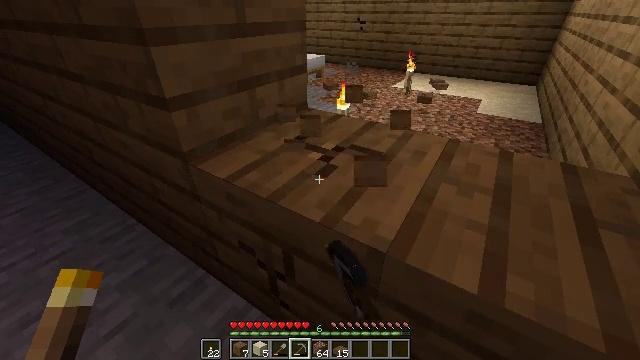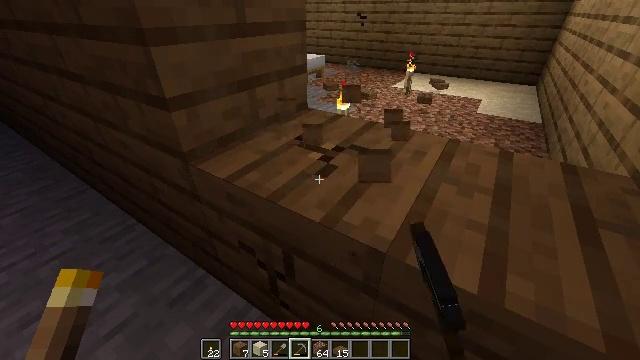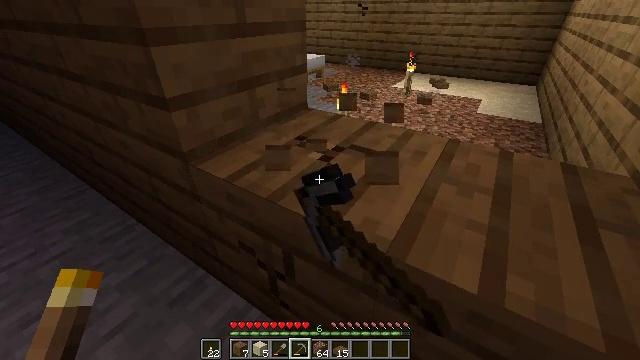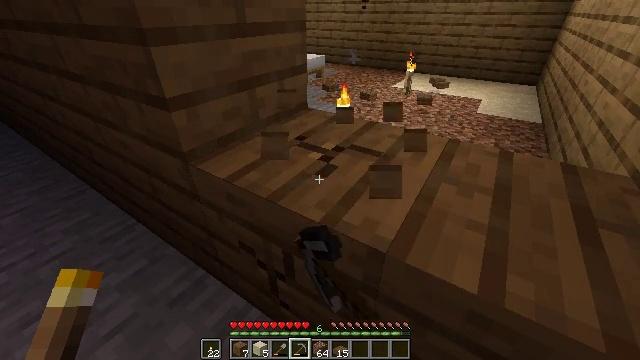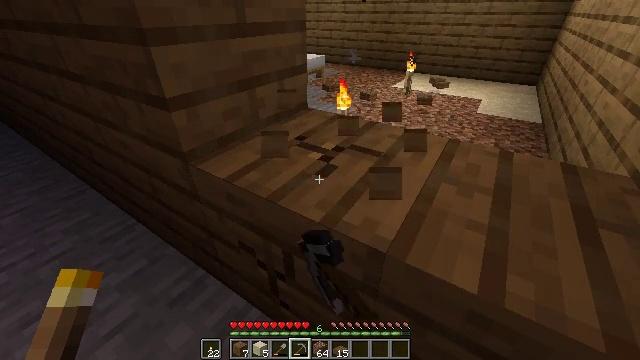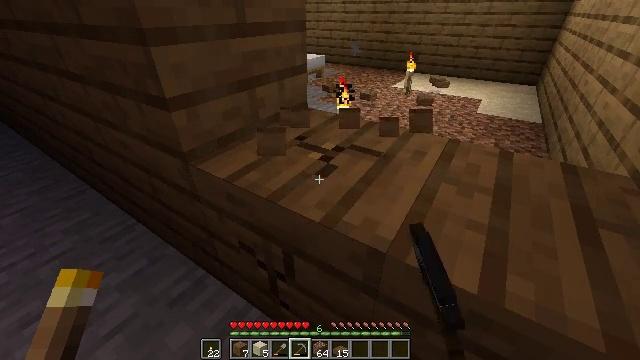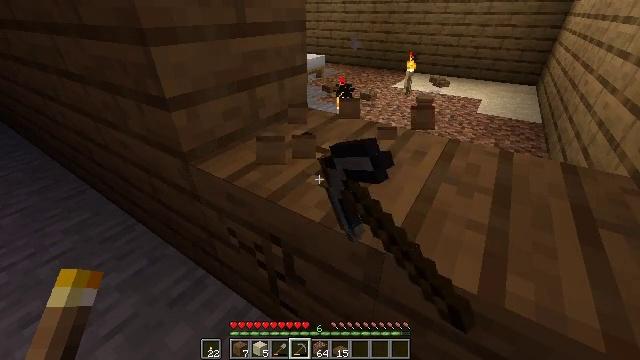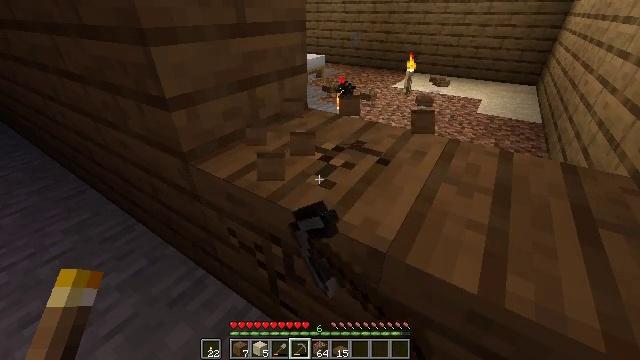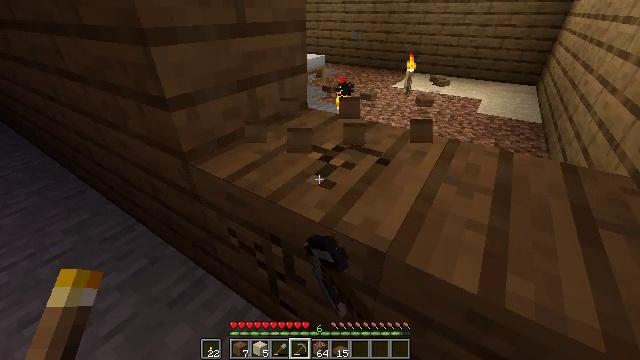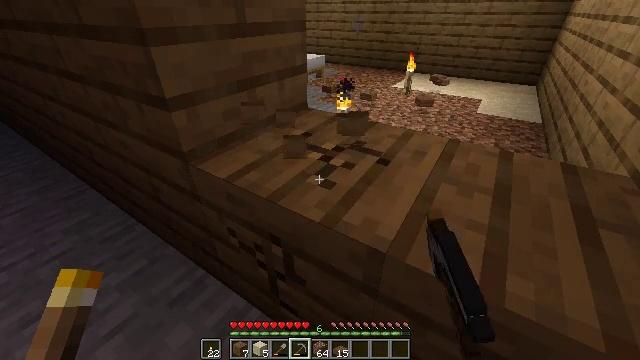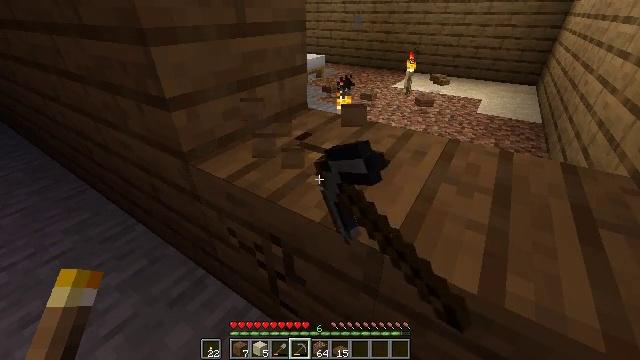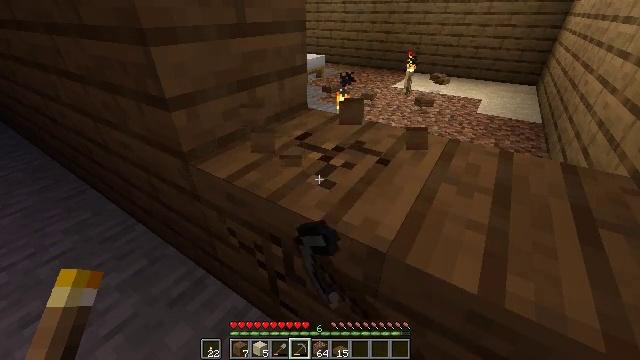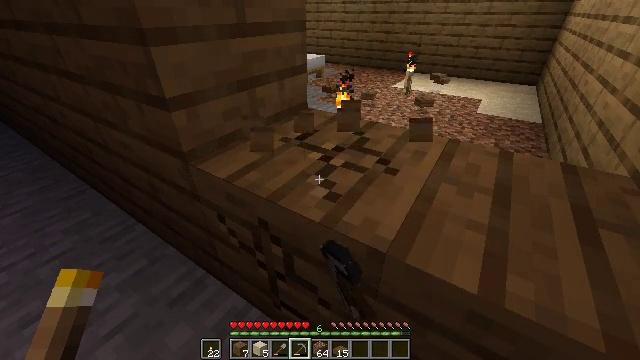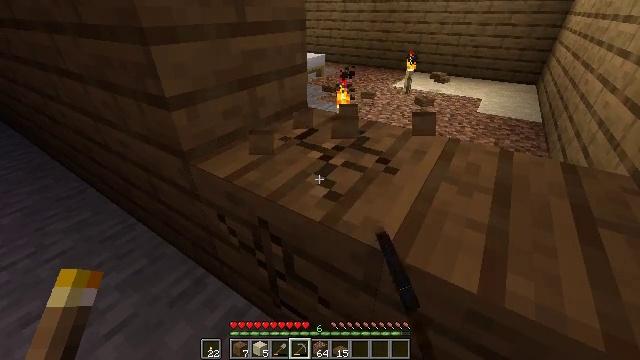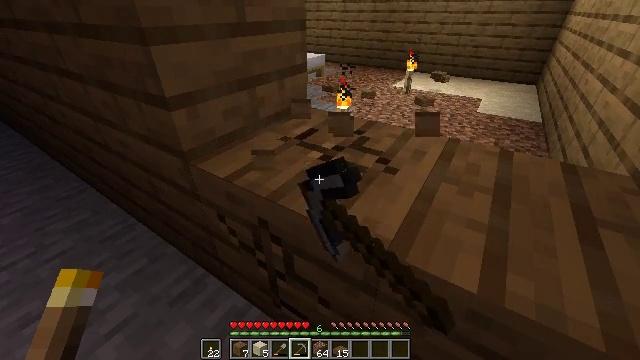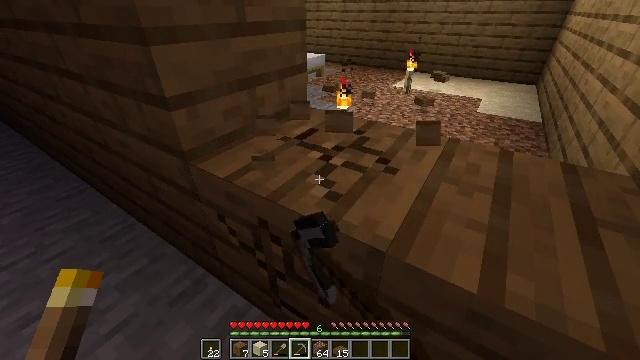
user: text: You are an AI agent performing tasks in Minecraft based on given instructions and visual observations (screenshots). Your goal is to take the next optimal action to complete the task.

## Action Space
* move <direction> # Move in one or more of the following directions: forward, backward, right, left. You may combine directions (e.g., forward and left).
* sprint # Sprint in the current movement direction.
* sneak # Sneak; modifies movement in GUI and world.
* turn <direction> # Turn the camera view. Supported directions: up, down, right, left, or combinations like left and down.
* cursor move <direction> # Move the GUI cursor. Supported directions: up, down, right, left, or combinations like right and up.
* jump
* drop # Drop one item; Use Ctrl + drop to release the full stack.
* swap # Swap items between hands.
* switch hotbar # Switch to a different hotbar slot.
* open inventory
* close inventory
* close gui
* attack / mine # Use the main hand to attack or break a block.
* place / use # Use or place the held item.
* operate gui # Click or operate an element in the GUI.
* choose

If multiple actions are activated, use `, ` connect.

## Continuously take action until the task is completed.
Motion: motion action
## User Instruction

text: Mine spruce planks to gather materials.
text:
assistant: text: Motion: attack / mine
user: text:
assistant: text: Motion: attack / mine
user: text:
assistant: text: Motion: attack / mine
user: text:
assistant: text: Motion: attack / mine
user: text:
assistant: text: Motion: attack / mine
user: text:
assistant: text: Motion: attack / mine
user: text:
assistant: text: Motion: attack / mine
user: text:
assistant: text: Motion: attack / mine
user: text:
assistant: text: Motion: attack / mine
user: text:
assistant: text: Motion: attack / mine
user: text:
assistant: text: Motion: attack / mine
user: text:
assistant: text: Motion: attack / mine
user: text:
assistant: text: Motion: attack / mine
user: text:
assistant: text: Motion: attack / mine
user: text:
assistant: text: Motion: attack / mine
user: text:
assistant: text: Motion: attack / mine
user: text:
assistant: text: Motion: attack / mine
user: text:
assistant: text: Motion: attack / mine
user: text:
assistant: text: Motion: attack / mine
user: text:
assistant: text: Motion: attack / mine
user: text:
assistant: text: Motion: turn right, attack / mine
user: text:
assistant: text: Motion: turn right, attack / mine
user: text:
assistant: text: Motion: turn right, attack / mine
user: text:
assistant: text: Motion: attack / mine
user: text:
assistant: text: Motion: attack / mine
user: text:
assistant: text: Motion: attack / mine
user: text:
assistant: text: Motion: attack / mine
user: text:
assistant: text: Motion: attack / mine
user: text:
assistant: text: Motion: attack / mine
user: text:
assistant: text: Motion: attack / mine